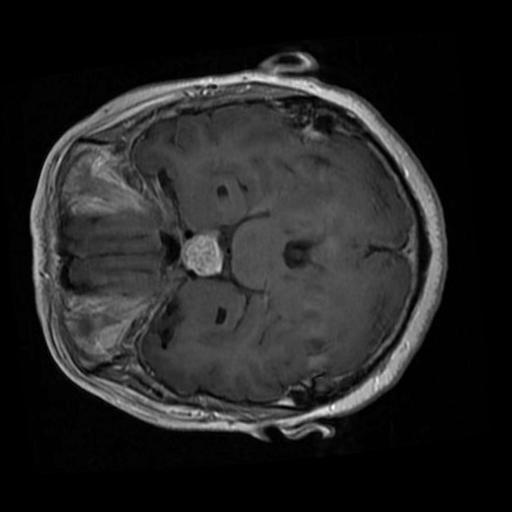
Label: brain_tumor